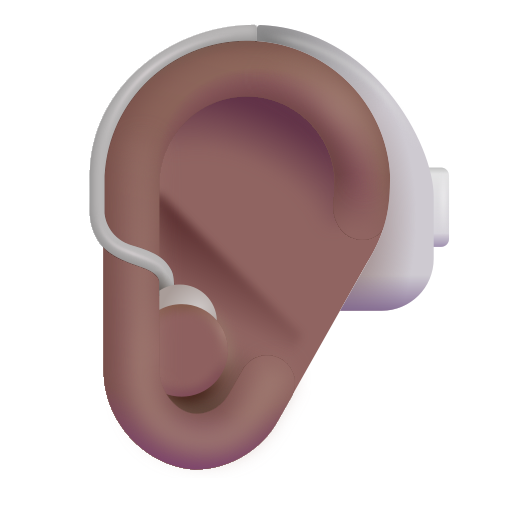
ear with hearing aid color  dark